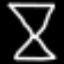
Label: hourglass